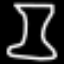
Label: hourglass